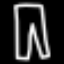
Label: pants